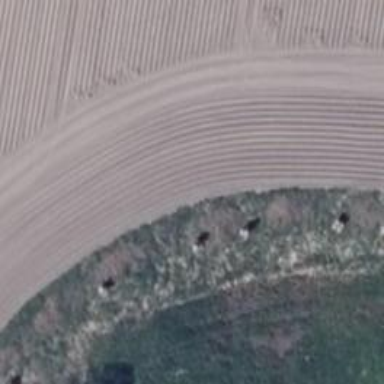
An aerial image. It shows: Row of trees in natural setting.